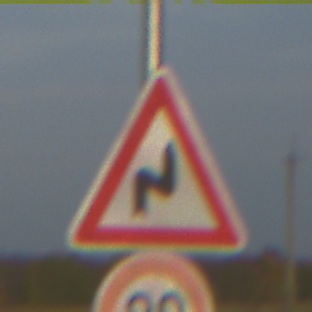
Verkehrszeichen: DoppelkurveRechts
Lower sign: Geschwindigkeit80
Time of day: SunriseSunset
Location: Outdoor (Nature)
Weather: PartlyCloudy
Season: NotSpecified
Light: Natural